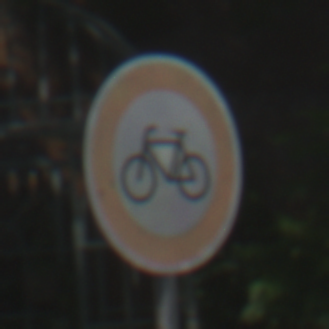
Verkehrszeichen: VerbotRadverkehr
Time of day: Midday
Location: Outdoor (Suburban)
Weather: Clear
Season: NotSpecified
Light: Natural